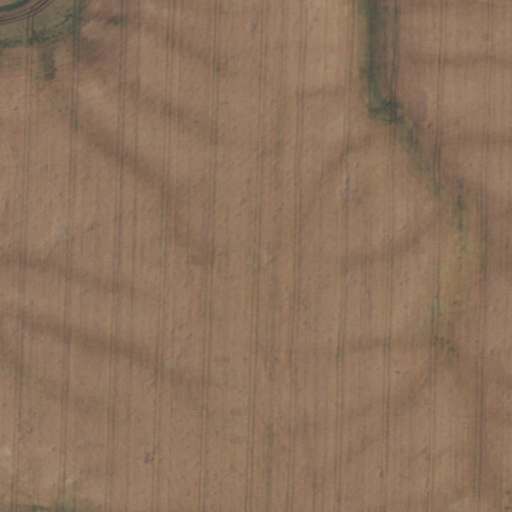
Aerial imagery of plain(s) in Washington named Peone Prairie containing only cultivated crops